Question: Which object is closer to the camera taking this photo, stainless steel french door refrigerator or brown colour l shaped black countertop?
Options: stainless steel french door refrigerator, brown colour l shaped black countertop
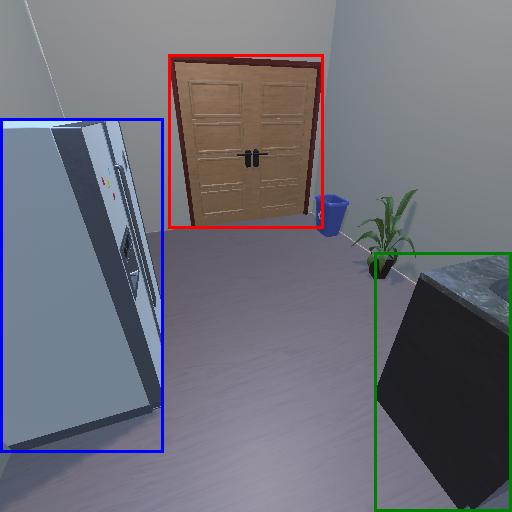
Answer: stainless steel french door refrigerator